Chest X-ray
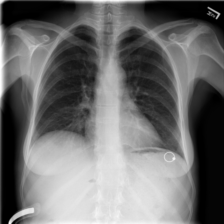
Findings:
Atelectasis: negative
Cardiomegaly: negative
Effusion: negative
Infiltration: negative
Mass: negative
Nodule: negative
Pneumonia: negative
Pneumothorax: negative
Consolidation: negative
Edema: negative
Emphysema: negative
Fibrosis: negative
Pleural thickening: negative
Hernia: negative